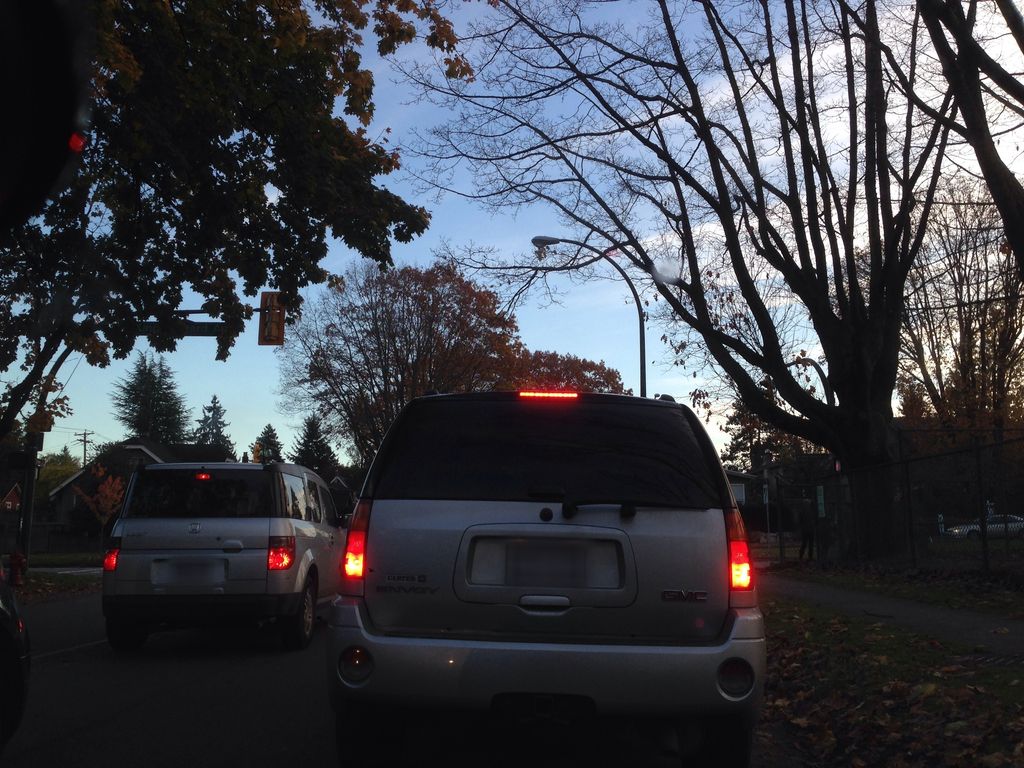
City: vancouver